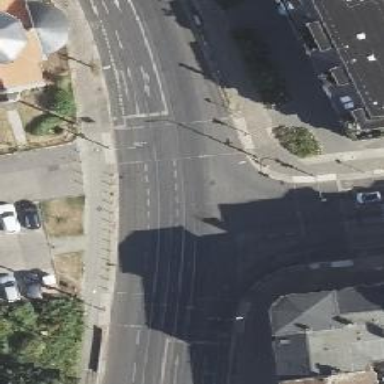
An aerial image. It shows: Asphalt footway with marked crossing equipped with traffic signals.